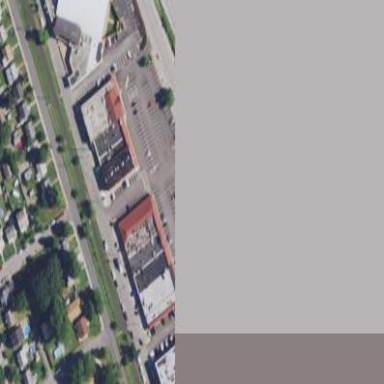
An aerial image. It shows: Retail area.